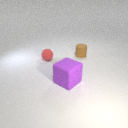
small brown rubber cylinder behind large purple rubber cube